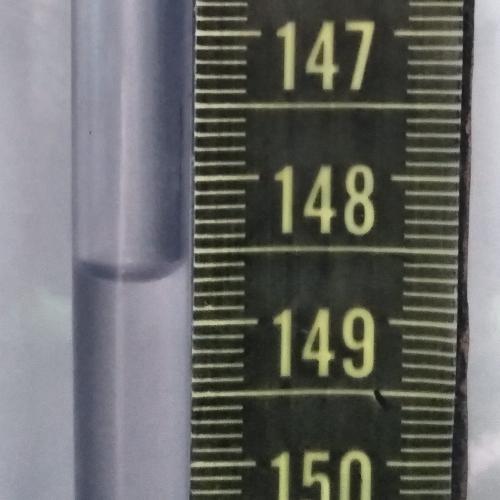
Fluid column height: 148.7 cm